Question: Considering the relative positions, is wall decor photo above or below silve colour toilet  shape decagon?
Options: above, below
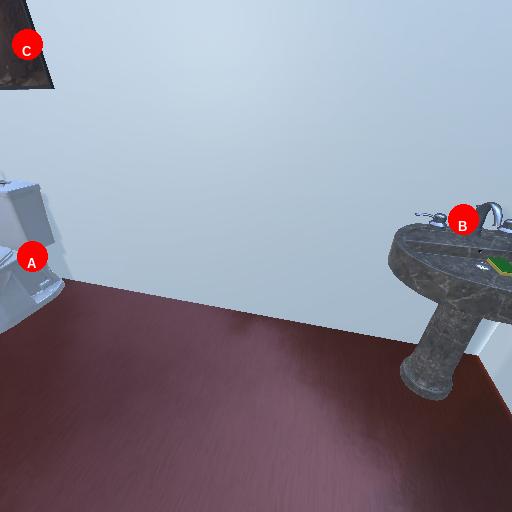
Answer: above